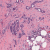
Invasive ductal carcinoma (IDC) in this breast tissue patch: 1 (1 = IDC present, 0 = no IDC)